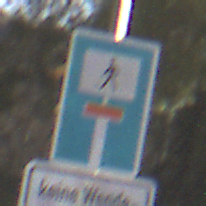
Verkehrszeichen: SackgasseFussgaengerDurchlaessig
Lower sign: HinweisGeaenderteVorfahrtVerkehrsfuehrungVerkehrsregelung3
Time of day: SunriseSunset
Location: Outdoor (Nature)
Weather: Clear
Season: NotSpecified
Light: Natural